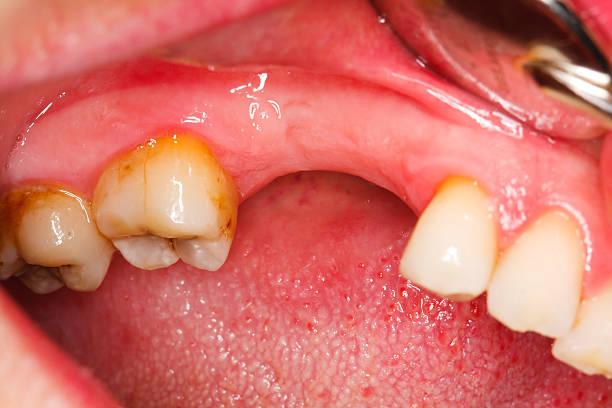
Condition: Gingivitis